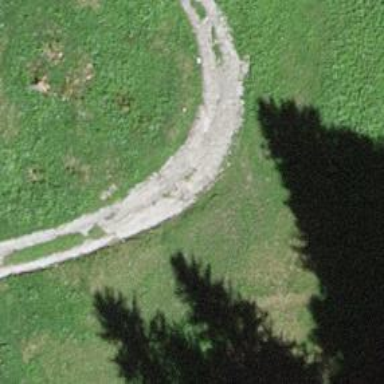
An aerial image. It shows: Concrete track with grade 2 track type.